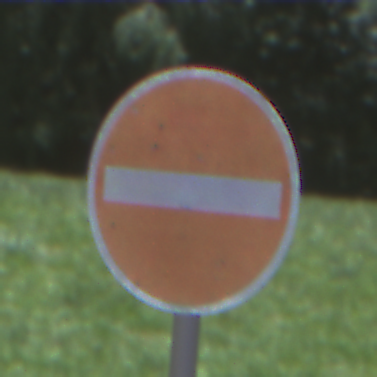
Verkehrszeichen: VerbotDerEinfahrt
Umgebung: Outdoor, Nature
Tageszeit: Midday
Wetter: Clear
Licht: Natural
Jahreszeit: Summer
Kontrast: HighContrast